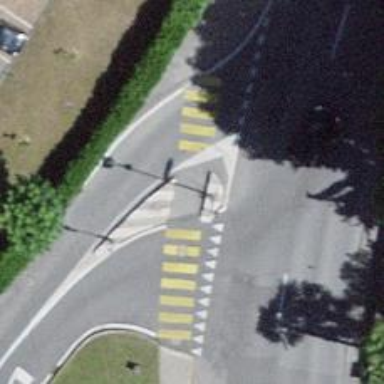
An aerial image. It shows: Zebra crossing with uncontrolled intersection and pedestrian island.